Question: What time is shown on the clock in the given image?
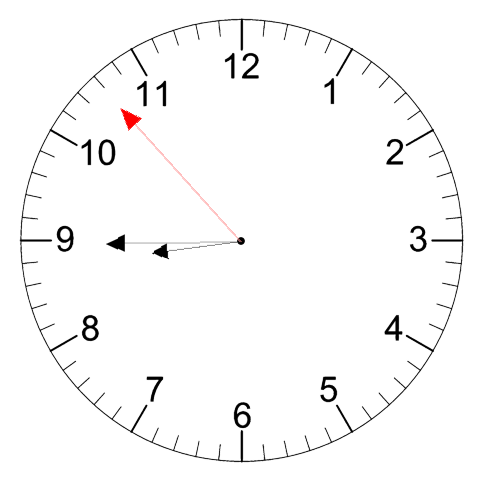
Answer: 08:44:53